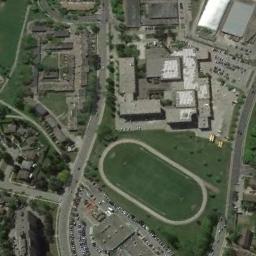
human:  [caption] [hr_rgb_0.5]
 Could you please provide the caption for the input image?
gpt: The ground track field is on a lawn and is surrounded by lots of buildings .

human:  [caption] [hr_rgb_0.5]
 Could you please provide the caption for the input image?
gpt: The track and field are built on the lawn, Next to the residential area .

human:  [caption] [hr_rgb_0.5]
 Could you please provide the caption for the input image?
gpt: There are many lines drawn in the track and field .

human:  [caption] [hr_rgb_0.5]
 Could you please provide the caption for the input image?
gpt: A lot of buildings are near the ground track field .

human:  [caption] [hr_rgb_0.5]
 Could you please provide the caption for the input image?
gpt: A ground track field with a yellow track beside many gray buildings .